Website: apple
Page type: billing-address
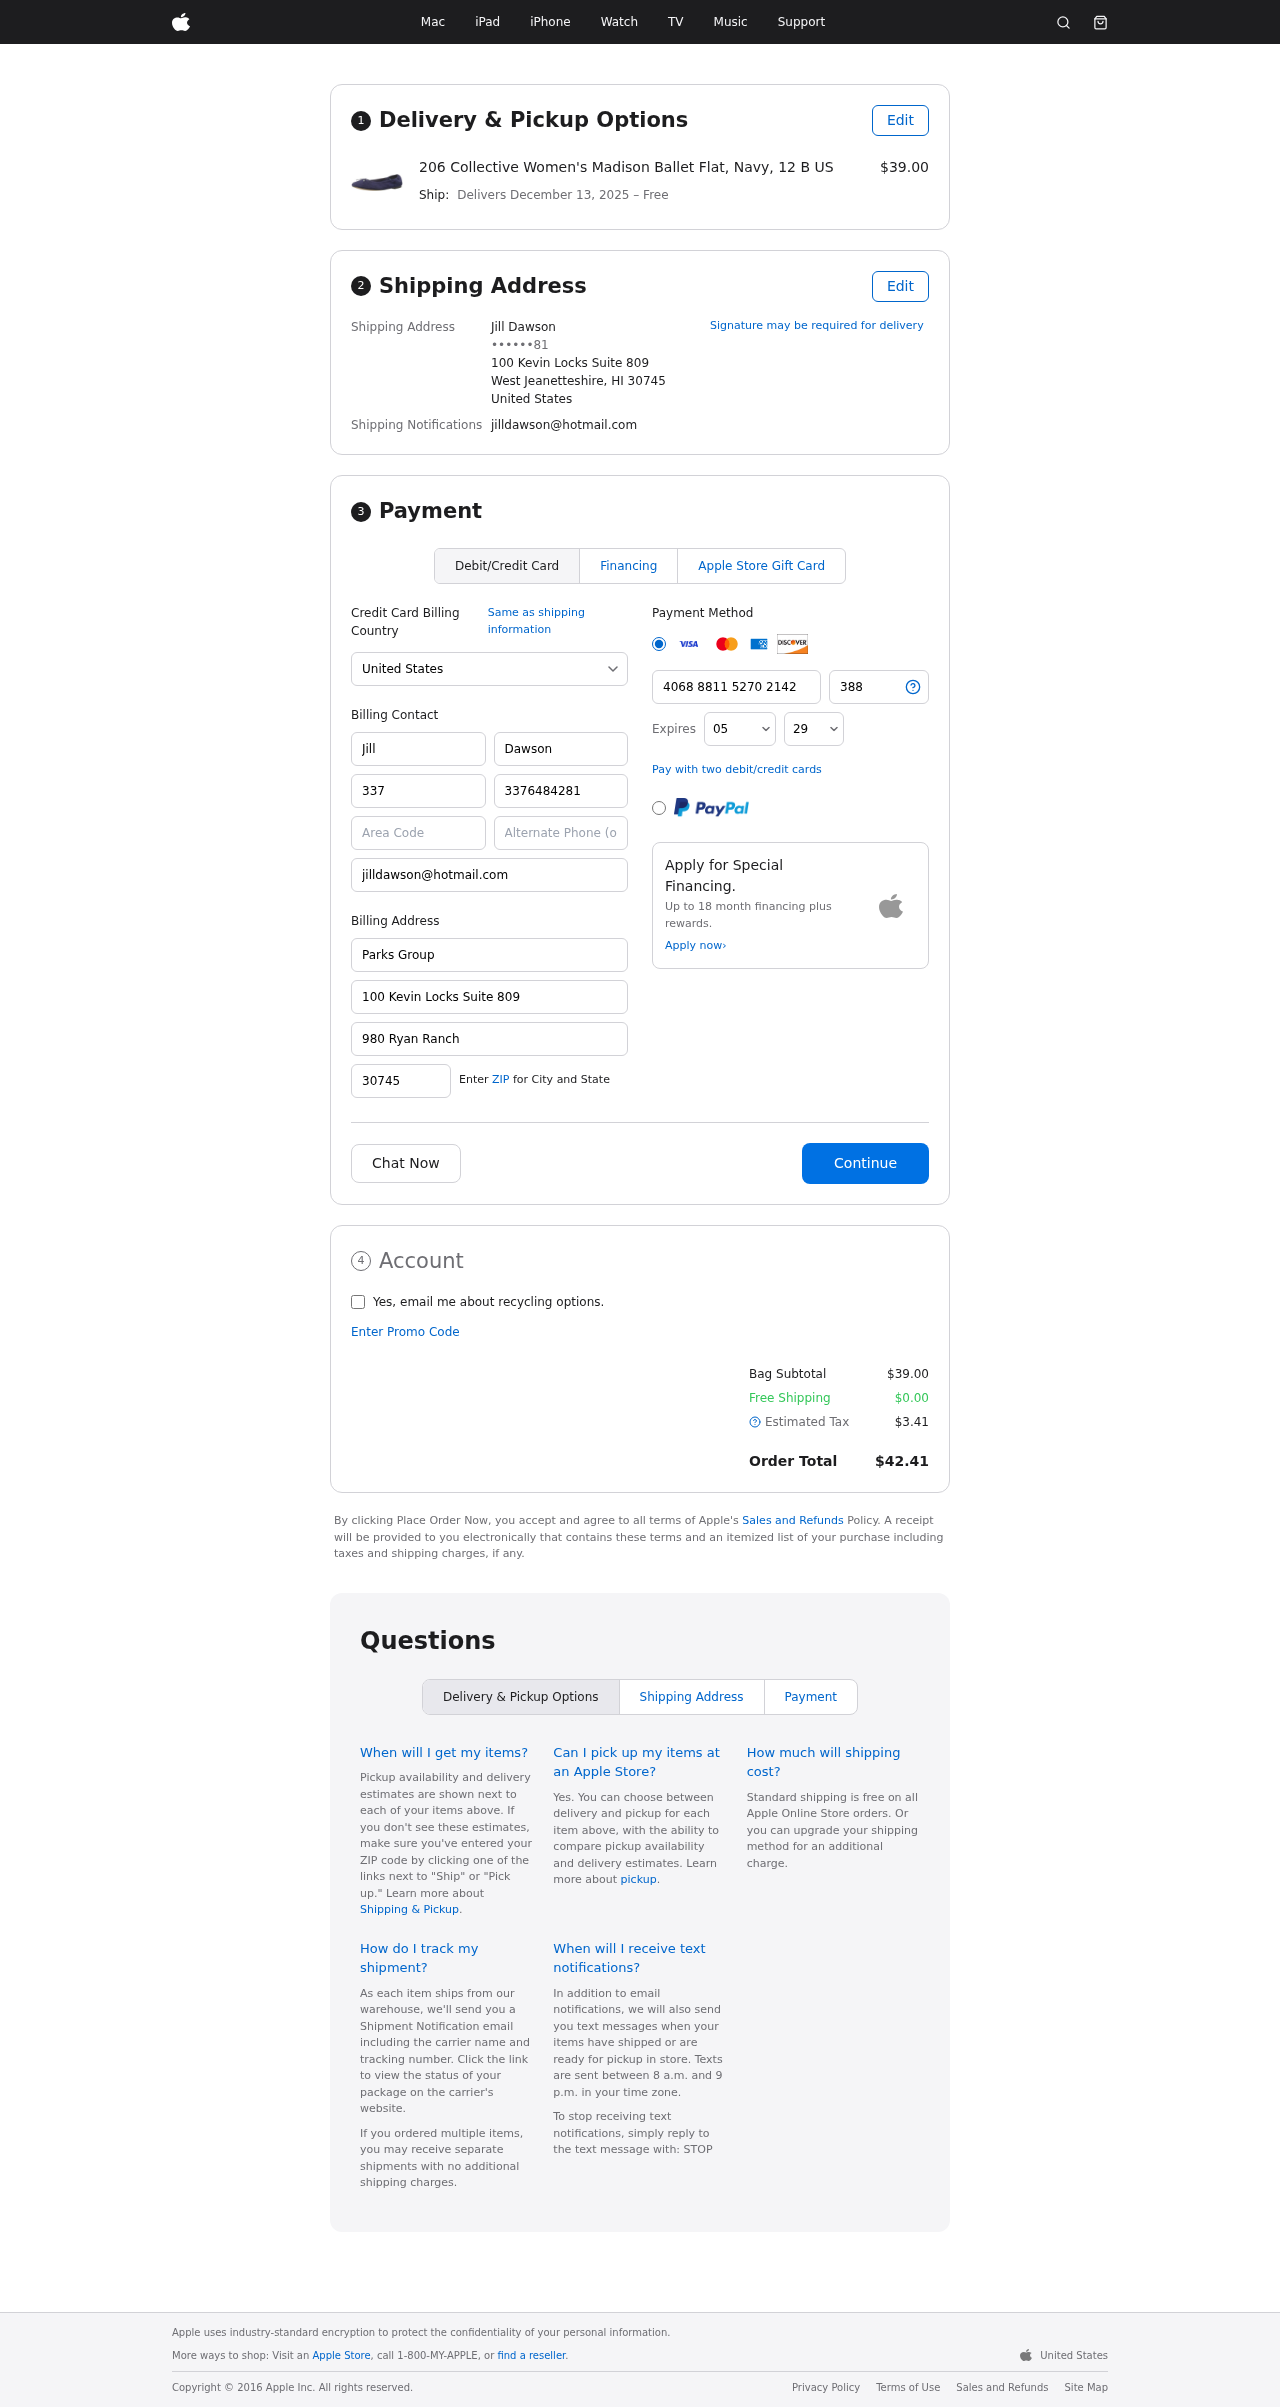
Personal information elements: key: PII_CARD_CVV
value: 388
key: PII_CARD_EXPIRY_MONTH
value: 05
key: PII_CARD_EXPIRY_YEAR
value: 29
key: PII_CARD_NUMBER
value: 4068 8811 5270 2142
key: PII_CITY_STATE_ZIP
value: West Jeanetteshire, HI 30745
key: PII_COUNTRY
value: United States
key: PII_EMAIL
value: jilldawson@hotmail.com
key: PII_FULLNAME
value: Jill Dawson
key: PII_STREET
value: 100 Kevin Locks Suite 809
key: PII_PHONE_MASKED
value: ••••••81
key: PII_BILLING_FIRSTNAME
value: Jill
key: PII_BILLING_LASTNAME
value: Dawson
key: PII_BILLING_PHONE_AREA
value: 337
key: PII_BILLING_PHONE
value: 3376484281
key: PII_BILLING_EMAIL
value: jilldawson@hotmail.com
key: PII_BILLING_COMPANY
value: Parks Group
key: PII_BILLING_STREET
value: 100 Kevin Locks Suite 809
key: PII_BILLING_STREET2
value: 980 Ryan Ranch
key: PII_BILLING_POSTCODE
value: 30745
Product elements: key: PRODUCT1_NAME
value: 206 Collective Women's Madison Ballet Flat, Navy, 12 B US
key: PRODUCT1_PRICE
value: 39
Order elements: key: ORDER_DELIVERY_DATE
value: December 13, 2025
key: ORDER_SUBTOTAL
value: $39.00
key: ORDER_SHIPPING_COST
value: $0.00
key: ORDER_TAX
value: $3.41
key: ORDER_TOTAL
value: $42.41